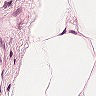
Metastatic tissue present: no